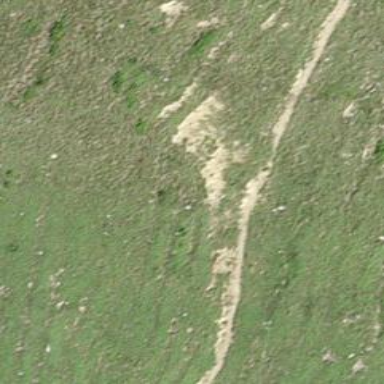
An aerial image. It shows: Dirt path with impassable smoothness.